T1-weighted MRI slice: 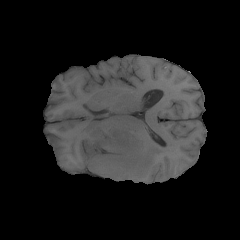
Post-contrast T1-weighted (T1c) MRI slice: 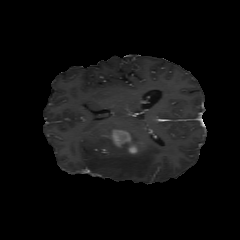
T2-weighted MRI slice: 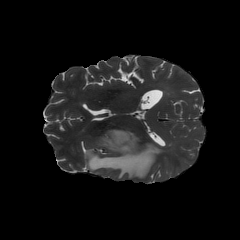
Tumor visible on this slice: yes